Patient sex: M
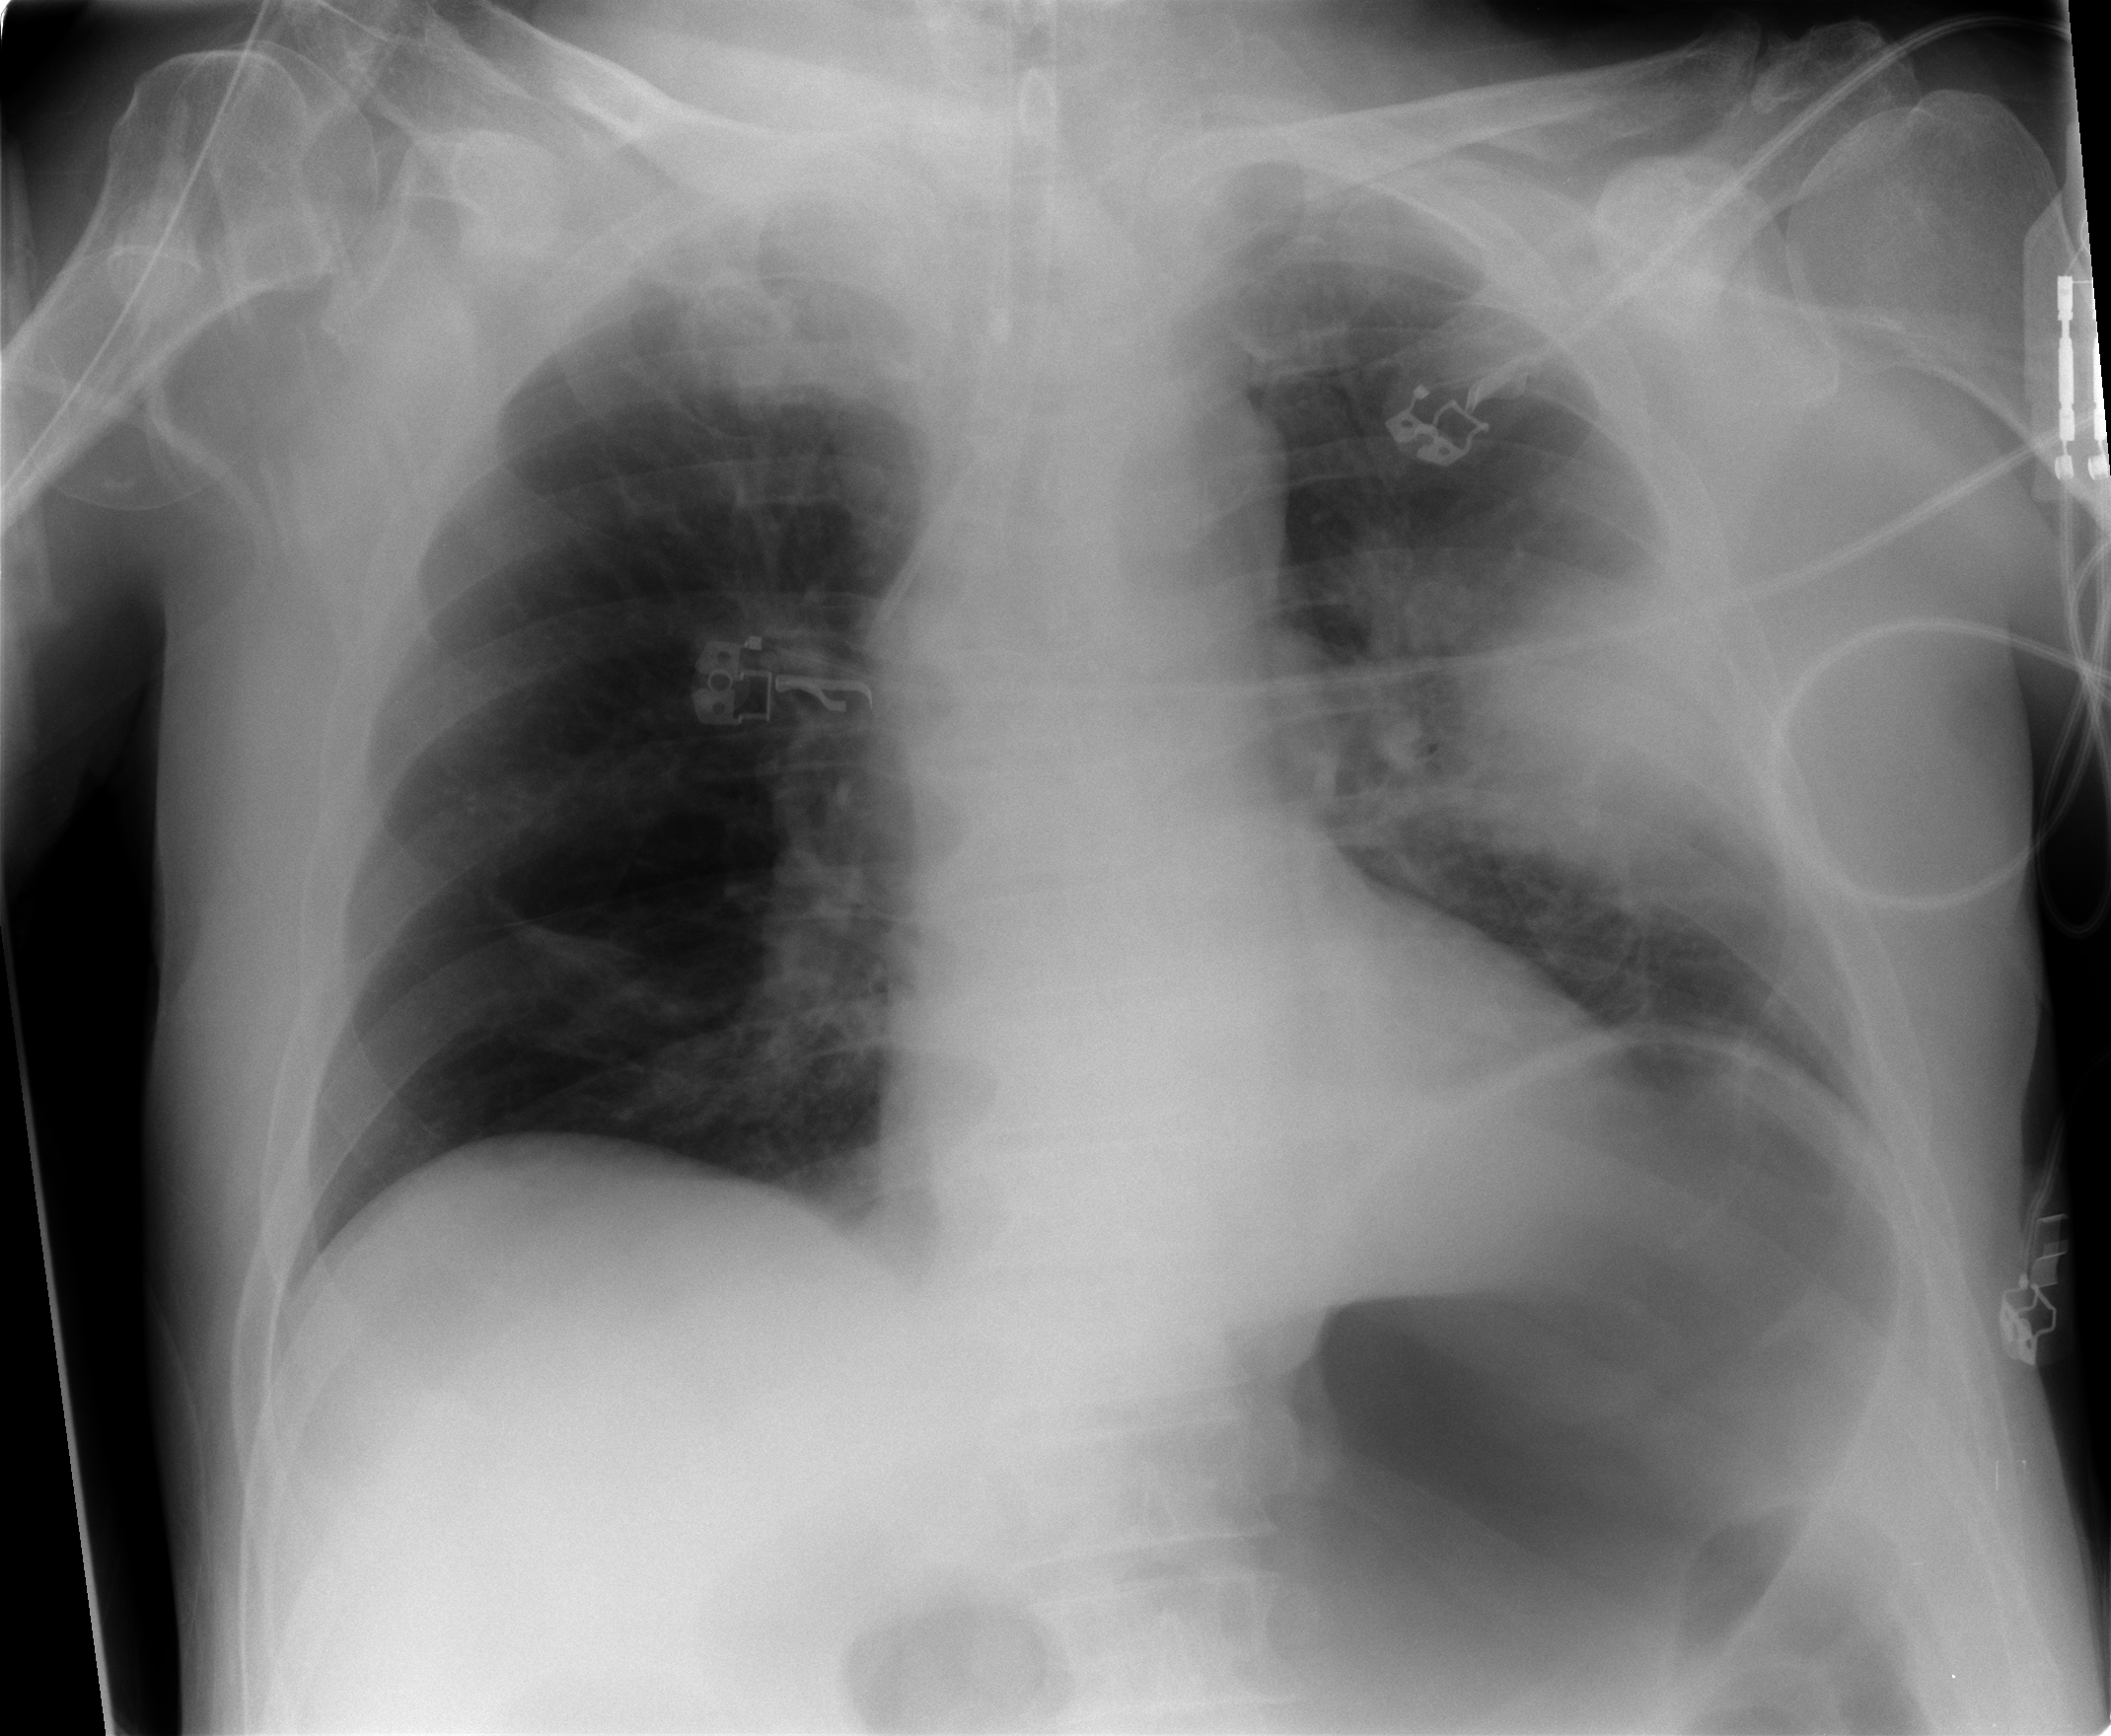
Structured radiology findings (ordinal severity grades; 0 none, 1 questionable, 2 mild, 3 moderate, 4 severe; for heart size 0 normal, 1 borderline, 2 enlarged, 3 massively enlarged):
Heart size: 0
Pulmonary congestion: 0
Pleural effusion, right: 0
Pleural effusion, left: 0
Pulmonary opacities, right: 0
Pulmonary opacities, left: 2
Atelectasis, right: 2
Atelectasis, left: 2